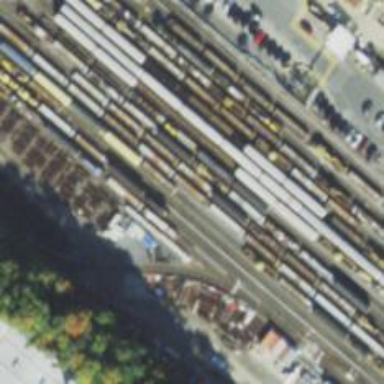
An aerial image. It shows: Yard area with electrified rail on top.